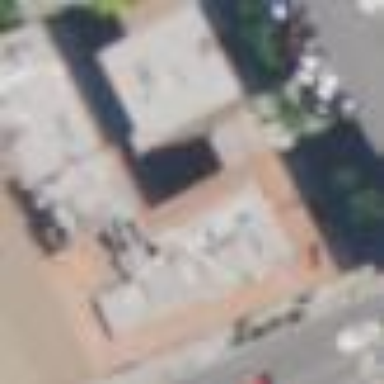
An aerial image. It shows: Hotel building.